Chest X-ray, AP view. Patient: 11 years old, sex F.
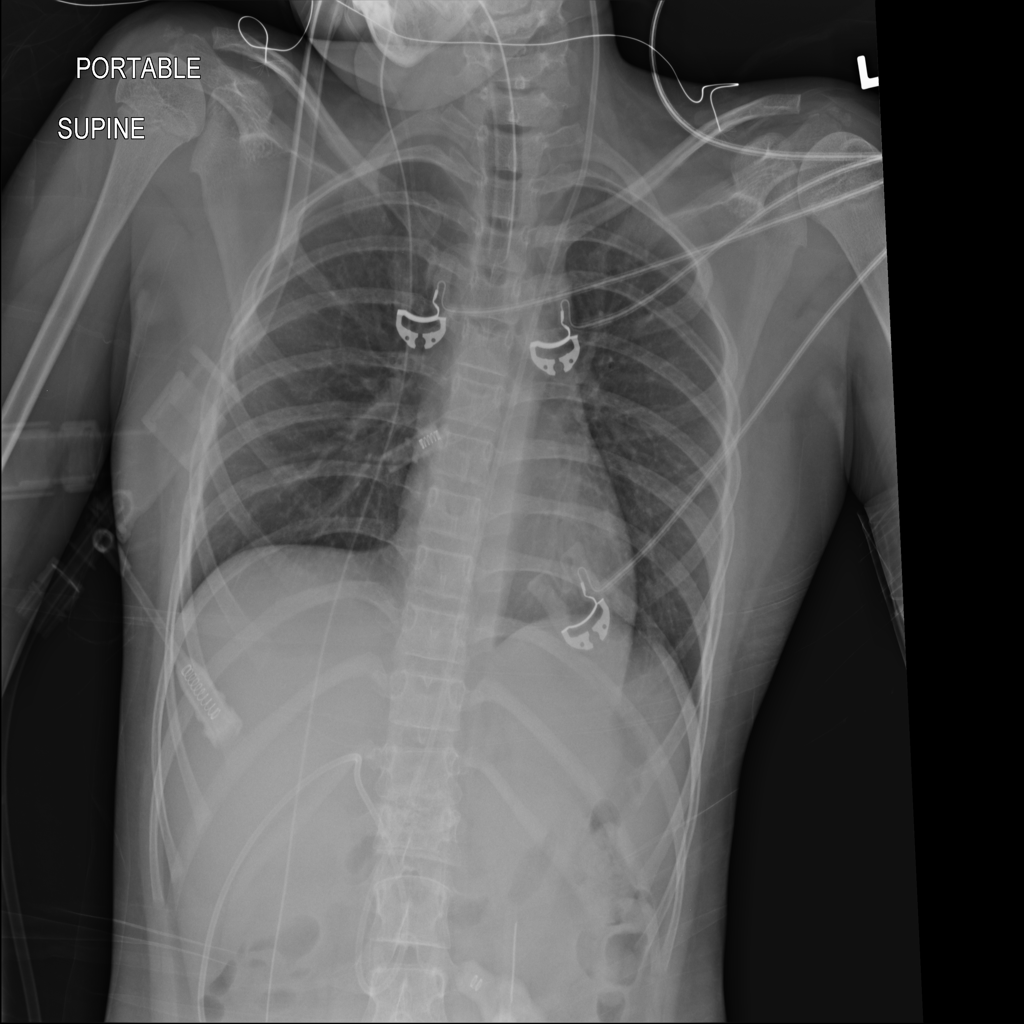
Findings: No Finding